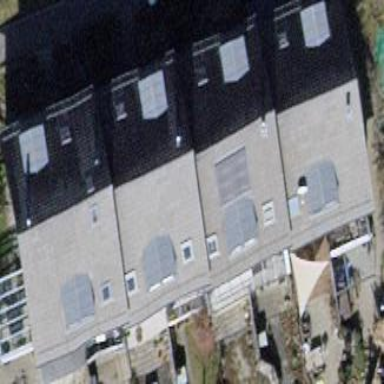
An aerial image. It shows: Building with tile roof.